Question: In my UI I have a list of names which I have displayed using 'Html.fromHtml()' due to the way the names should be highlighted (see pic, the red names).
Under the names I have a ScrollView (see pic, the grey bit). I would like to be able to scroll to a certain part of the scrollview when a name is pressed.

So I sort of have several pieces to solve here:
1. Make each name clickable individually
2. Let my current activity handle the click
3. Not underline the name
OR
4. Solve the text wrapping layout using individual textviews
I know the best thing to do would be to create individual textviews for each name BUT if I do that I lose the text wrapping as seen in the picture.
Thanks for your time.
I found this <URL> but it uses an intent so it's not quite the same, I don't want another activity to handle the click, just the current one.
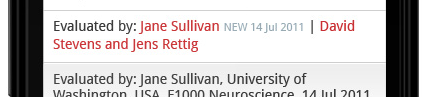
Answer: This is how I've added onClick actions to particular words in a string of text.
main.xml
'''
<?xml version="1.0" encoding="utf-8"?>
<LinearLayout xmlns:android="http://schemas.android.com/apk/res/android"
android:orientation="horizontal"
android:layout_width="fill_parent"
android:layout_height="fill_parent"
android:background="#ffffff">
<TextView
android:id="@+id/mytextview1"
android:textColor="#000000"
android:layout_width="wrap_content"
android:layout_height="wrap_content"
android:layout_margin="10dp" />
</LinearLayout>
'''
Main activity:
'''
public class HtmlTextLinkTestActivity extends Activity {
@Override
public void onCreate(Bundle savedInstanceState) {
super.onCreate(savedInstanceState);
setContentView(R.layout.main);
TextView tv = (TextView) findViewById(R.id.mytextview1);
tv.setText("Whale and Lion");
clickify(tv, "Whale", new ClickSpan.OnClickListener() {
@Override
public void onClick() {
Toast.makeText(HtmlTextLinkTestActivity.this, "Whale was clicked!", Toast.LENGTH_SHORT).show();
}
});
clickify(tv, "Lion", new ClickSpan.OnClickListener() {
@Override
public void onClick() {
Toast.makeText(HtmlTextLinkTestActivity.this, "Lion was clicked!", Toast.LENGTH_SHORT).show();
}
});
}
public static void clickify(TextView view, final String clickableText, final ClickSpan.OnClickListener listener) {
CharSequence text = view.getText();
String string = text.toString();
ClickSpan span = new ClickSpan(listener);
int start = string.indexOf(clickableText);
int end = start + clickableText.length();
if (start == -1) return;
if (text instanceof Spannable) {
((Spannable)text).setSpan(span, start, end, Spanned.SPAN_EXCLUSIVE_EXCLUSIVE);
} else {
SpannableString s = SpannableString.valueOf(text);
s.setSpan(span, start, end, Spanned.SPAN_MARK_MARK);
view.setText(s);
}
MovementMethod m = view.getMovementMethod();
if ((m == null) || !(m instanceof LinkMovementMethod)) {
view.setMovementMethod(LinkMovementMethod.getInstance());
}
}
}
class ClickSpan extends ClickableSpan {
private OnClickListener mListener;
public ClickSpan(OnClickListener listener) {
mListener = listener;
}
@Override
public void onClick(View widget) {
if (mListener != null) mListener.onClick();
}
public interface OnClickListener {
void onClick();
}
@Override
public void updateDrawState(TextPaint ds) {
ds.setColor(0xff0000ff); // remove this if you don't want to want to override the textView's color if you specified it in main.xml
}
}
'''